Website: bh-photo
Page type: address-validator
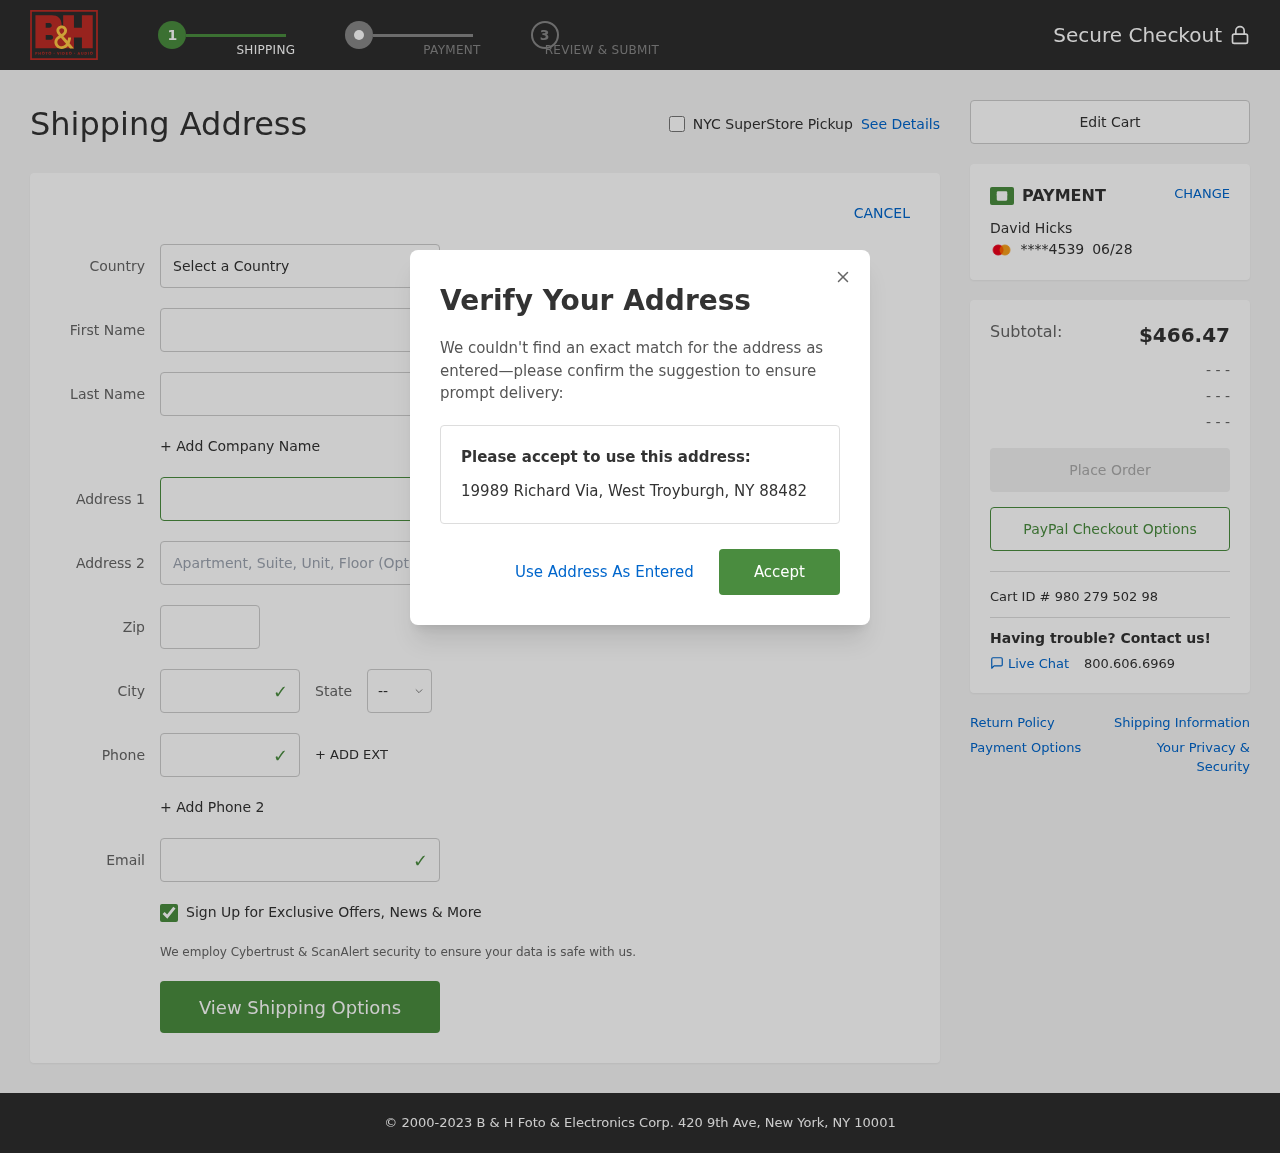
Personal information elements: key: PII_CARD_EXPIRY
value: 06/28
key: PII_CARD_LAST4
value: ****4539
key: PII_CITY
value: West Troyburgh
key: PII_COUNTRY
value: United States
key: PII_EMAIL
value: david.hicks@gmail.com
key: PII_FIRSTNAME
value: David
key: PII_FULLNAME
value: David Hicks
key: PII_LASTNAME
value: Hicks
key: PII_PHONE
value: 9037944158
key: PII_POSTCODE
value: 88482
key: PII_STATE_ABBR
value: NY
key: PII_STREET
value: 19989 Richard Via
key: PII_STREET2
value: Apt. 238
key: PII_CITY_STATE_ZIP
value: West Troyburgh, NY 88482
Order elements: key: ORDER_SUBTOTAL
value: $466.47
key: ORDER_ID
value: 980 279 502 98